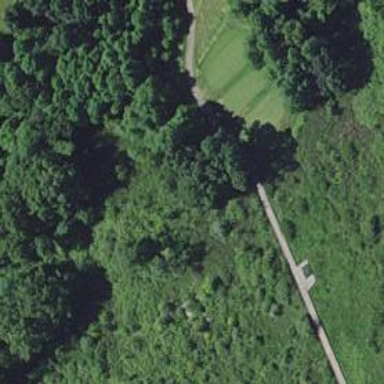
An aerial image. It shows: Service road on bridge for golf carts.